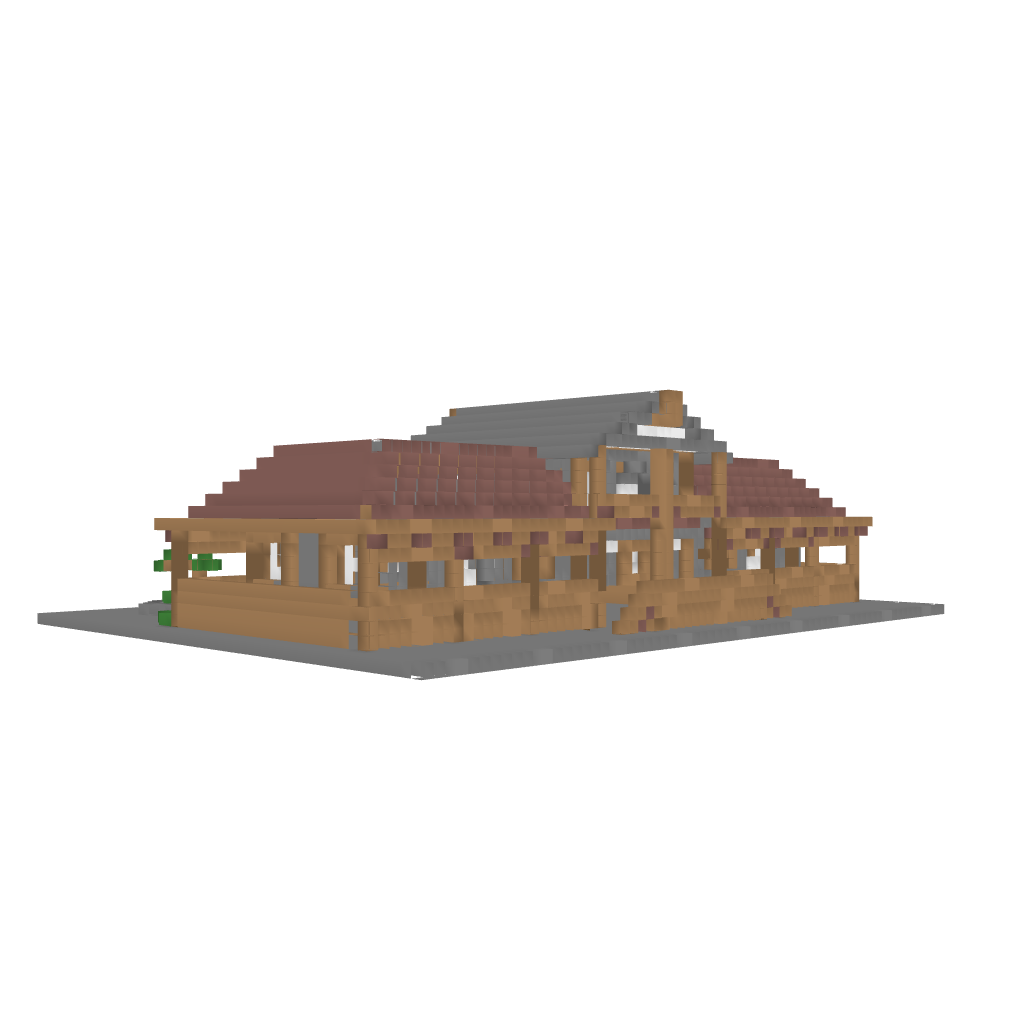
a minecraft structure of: Australian Queenslander House bad low quality